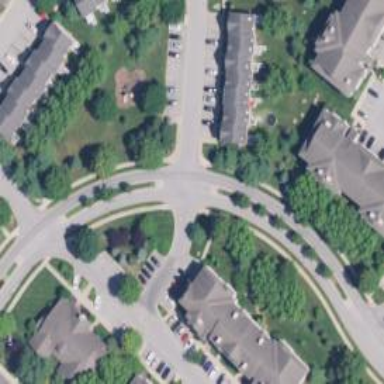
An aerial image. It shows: Unmarked crossing on footway.